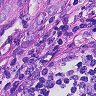
Metastatic tissue present: yes